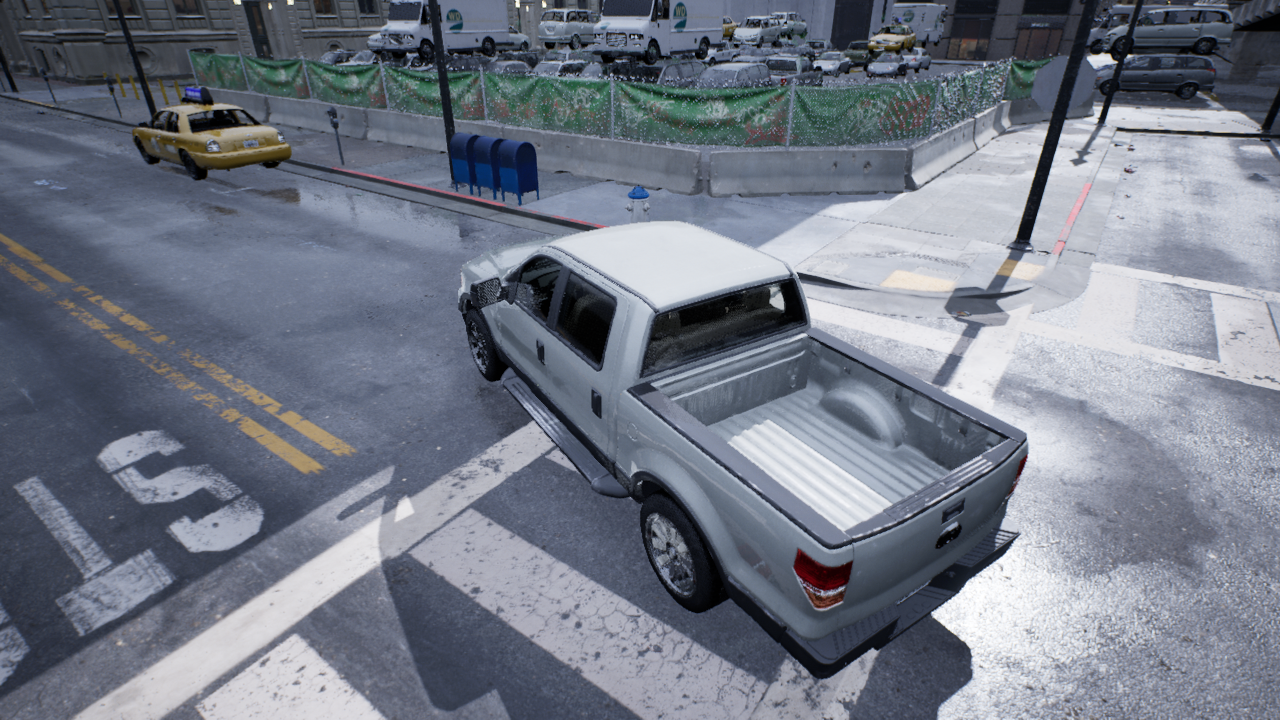
Venue: intersection
Lighting: overcast
Vehicle rig: pickup